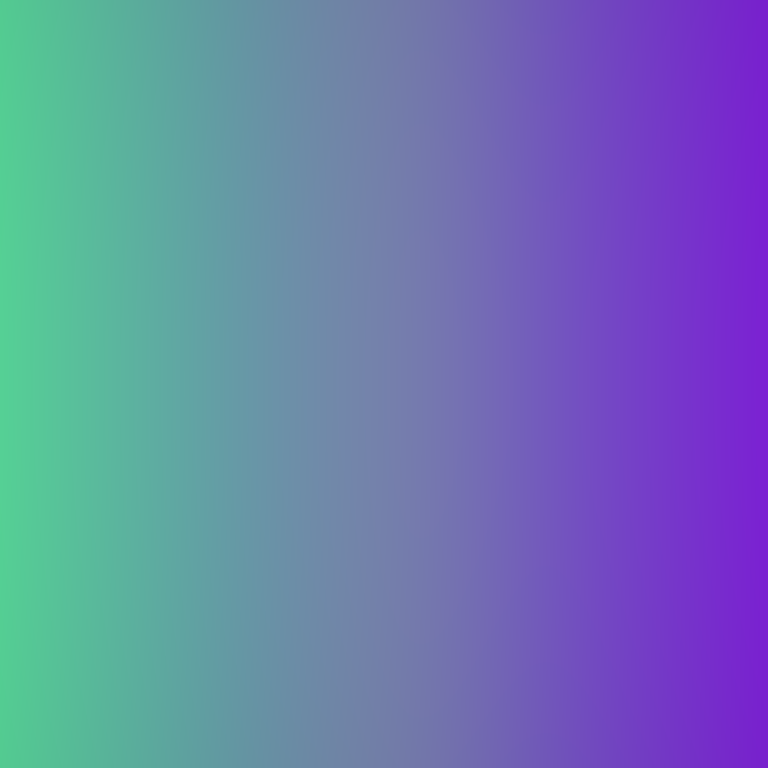
Abstract light effect, smooth gradient from vibrant green to deep purple, calm atmosphere, soft glow, no room, no furniture, no objects.